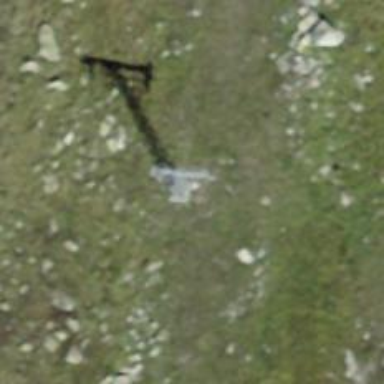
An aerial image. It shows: Pylon for aerialway.